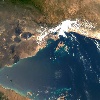
Label: water